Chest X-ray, AP view. Patient: 50 years old, sex M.
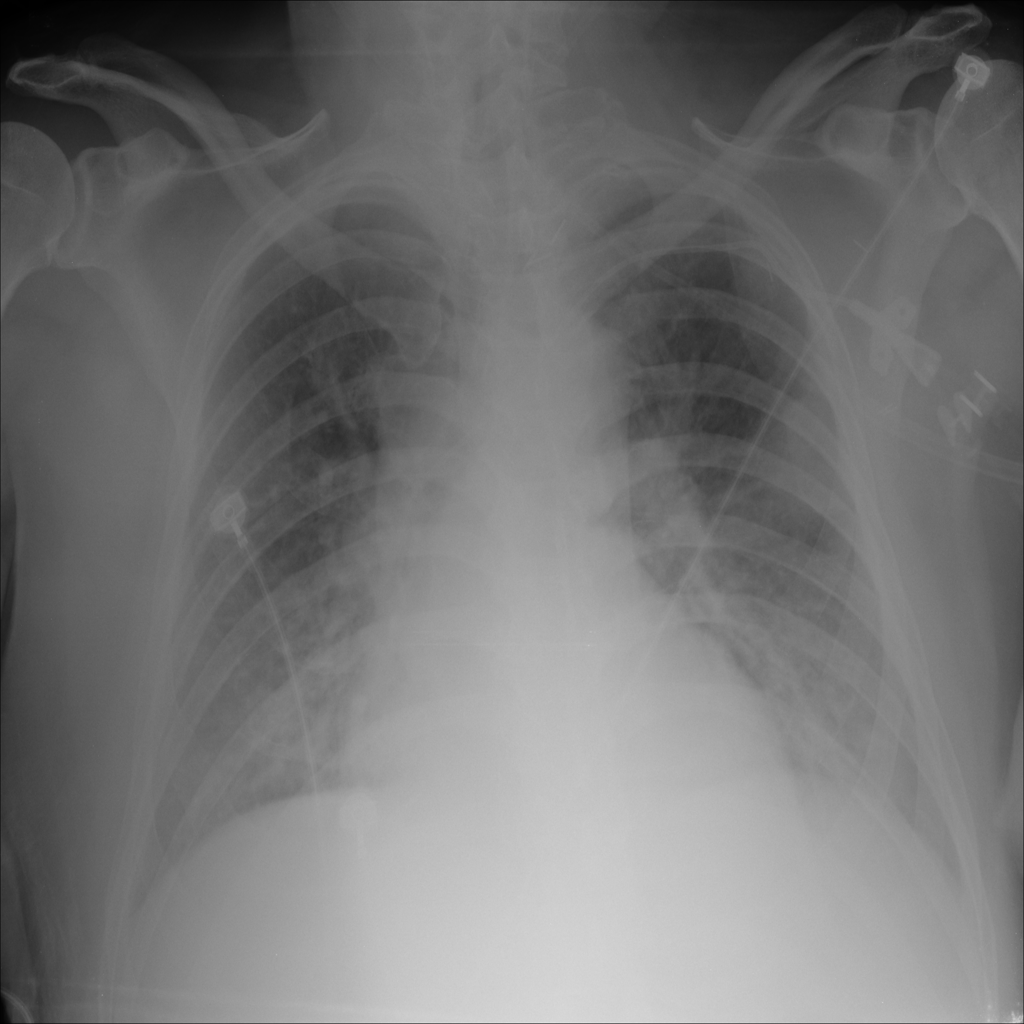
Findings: Infiltration